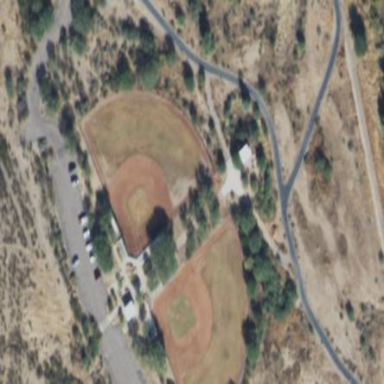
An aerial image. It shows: Baseball pitch for leisure and sports activities.